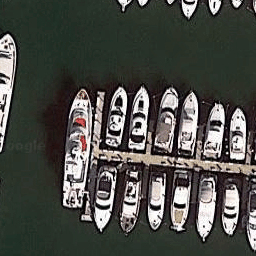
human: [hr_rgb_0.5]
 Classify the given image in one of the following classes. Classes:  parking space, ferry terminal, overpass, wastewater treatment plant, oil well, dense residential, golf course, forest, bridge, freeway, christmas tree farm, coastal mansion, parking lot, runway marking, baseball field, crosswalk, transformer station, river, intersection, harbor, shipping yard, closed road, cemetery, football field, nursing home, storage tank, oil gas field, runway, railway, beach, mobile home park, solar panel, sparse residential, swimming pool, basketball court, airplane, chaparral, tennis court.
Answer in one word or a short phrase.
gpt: harbor